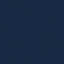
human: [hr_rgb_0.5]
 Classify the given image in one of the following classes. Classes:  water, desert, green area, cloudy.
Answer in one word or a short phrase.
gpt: water